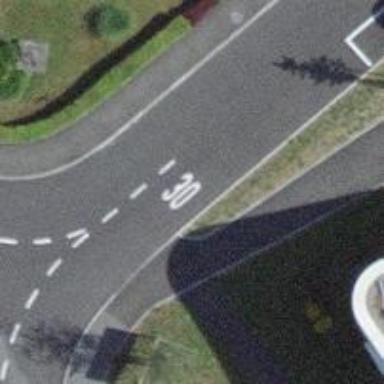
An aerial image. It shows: Kerb serving as barrier.